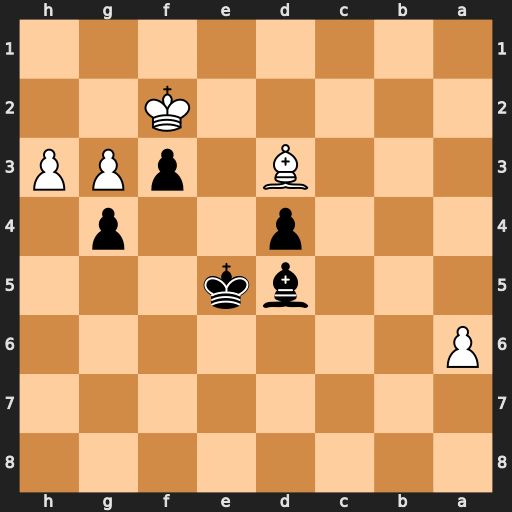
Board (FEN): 8/8/P7/3bk3/3p2p1/3B1pPP/5K2/8
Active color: b
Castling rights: -
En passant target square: -
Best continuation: gxh3 Kg1 f2+